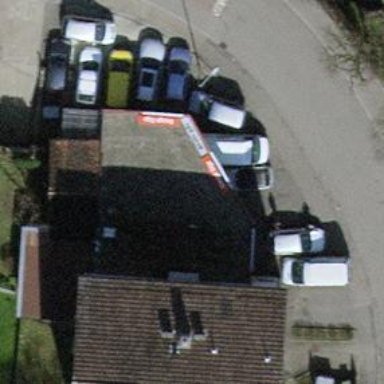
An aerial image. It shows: Car repair shop.